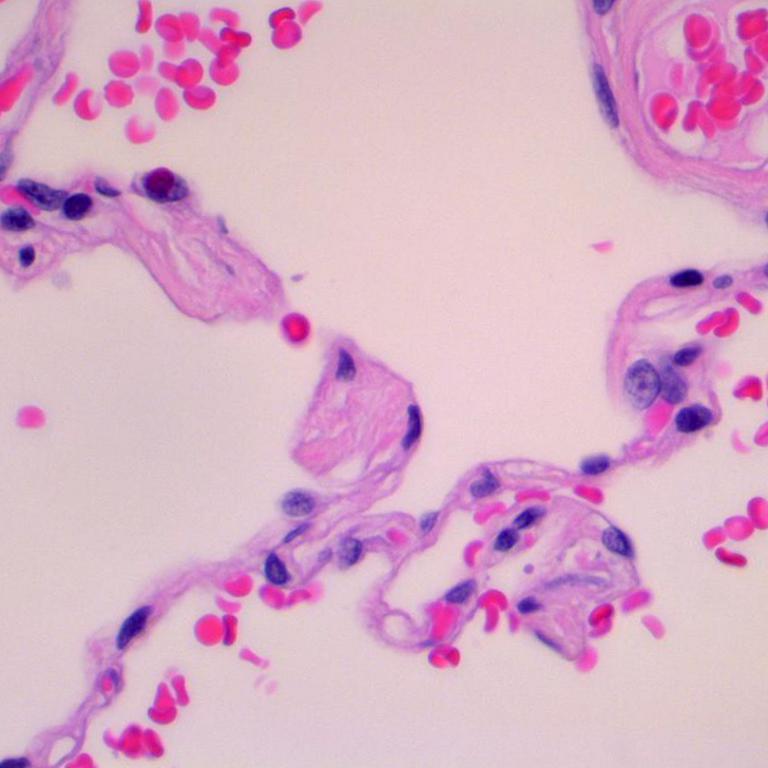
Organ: lung
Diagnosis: benign